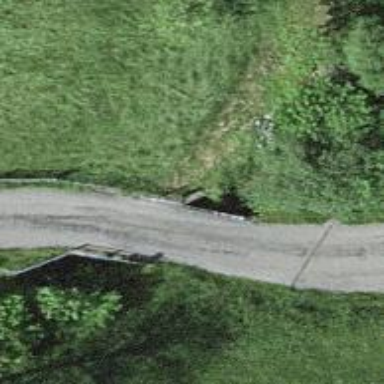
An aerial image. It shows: Paved residential road with bridge.